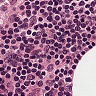
Metastatic tissue present: no